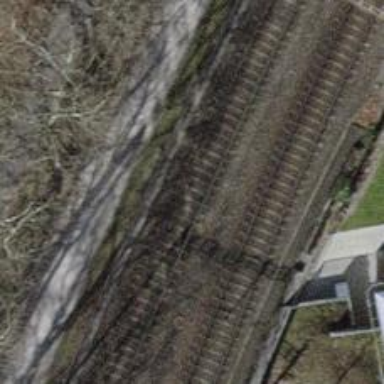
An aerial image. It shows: Single railway track with electrified contact line.